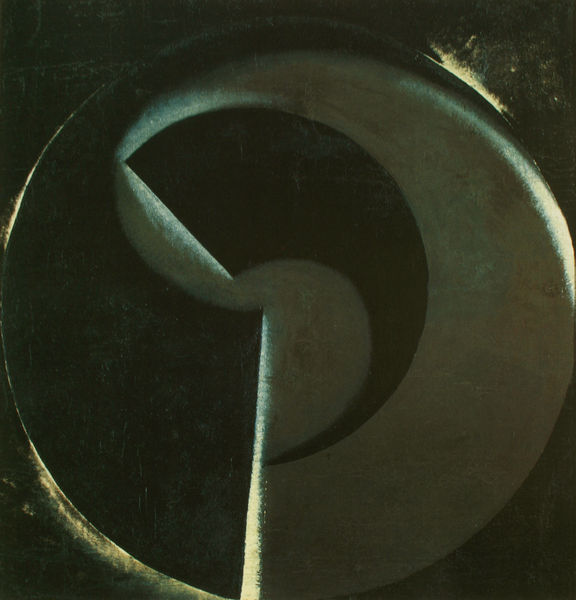
Titel: Gegenstandsloses Gemälde: Schwarz auf Schwarz
Künstler: Alexander Rodtschenko
Standort: New York
Institution: The Museum of Modern Art
Schlagwörter: blau, dunkel, gemälde, schatten, gelb, grün, komposition, bewegung, braun, grau, hell, licht, schwarz, weiss, zeichen, beige, flach, sonne, kreis, rund, bogen, abstrakt, fläche, flächen, modern, farbe, formen, schichten, beleuchtung, material, fliessen, spitz, schmal, gerade, plastik, leuchten, segment, kurven, mond, belichtung, strahlen, linie, form, scheibe, bedrohlich, leinwand, kugel, geometrisch, fisch, öffnung, graugrün, grüngrau, finsternis, verschlungen, schnecke, kanten, abgerundet, spirale, ränder, planet, schwrz, rhythmus, segmente, ineinander, ying yang, kreisform, halbplastik, absrtakt, selten, kond, kreisbewegung, konstrktion, ahell, binnenformen, dynmaik, schnittflächen, sonnenfinsterniss